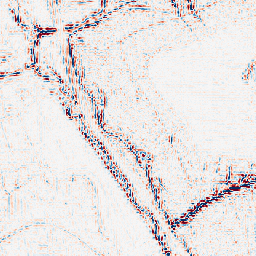
Category: wavelet
Decomposition family: wavelet_dwt
Decomposition parameters: wavelet: db2
level: 2
Upsampling method: bilinear
Upsampling parameters: scale: 4
Upsampling scale: 4